Current action and preconditions to check: path_clear

Your task: For each precondition in the list above, predict whether it will hold at this action.

Consider the current scene as observed from the mobile robot's camera, and analyze the predicted future states of all dynamic agents (e.g., people, animals, vehicles, or any moving entities) within the NEXT SECOND.

IMPORTANT: Only answer "very likely" if you are absolutely certain—based on strong, clear evidence—that a dynamic agent will violate the precondition in the predicted future state. Do NOT answer "very likely" for unlikely, ambiguous, or low-probability risks.

Ask yourself for each precondition: Is there a high probability, with clear and convincing evidence, that the predicted future states of any dynamic agent will interfere with the predicted future state of the currently executing action within the NEXT SECOND, causing that precondition to fail?

Assess the risk level based on these predictions. Use "likely" or "very likely" if motions create a clear risk of interference.

Use "neutral" or "improbable" if agents are nearby but their predicted paths are clearly diverging or non-conflicting.

Failure Risk Categories: "very improbable", "improbable", "neutral", "likely", "very likely"

Answer Format: Output ONLY the probability_of_failure value from these categories: "very improbable", "improbable", "neutral", "likely", "very likely"

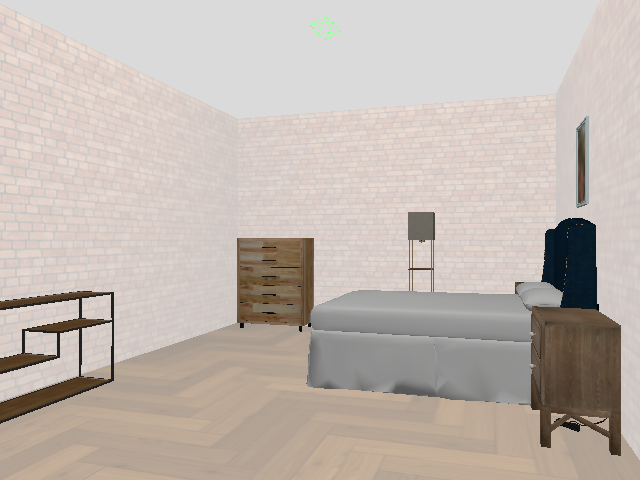

Answer: very improbable